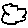
Label: cloud